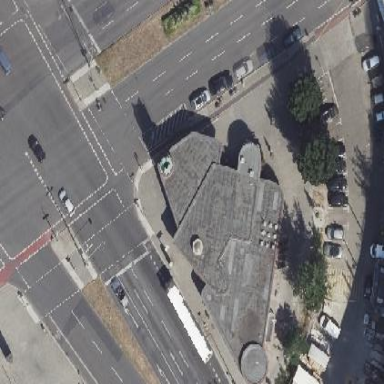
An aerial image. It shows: Red commercial building with flat roof made of tar paper.